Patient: sex M, age 77
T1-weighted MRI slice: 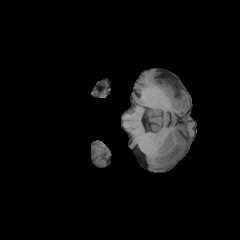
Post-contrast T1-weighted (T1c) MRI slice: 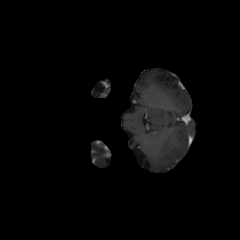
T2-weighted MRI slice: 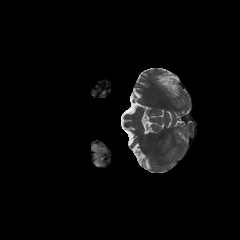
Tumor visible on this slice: no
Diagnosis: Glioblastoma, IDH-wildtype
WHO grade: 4